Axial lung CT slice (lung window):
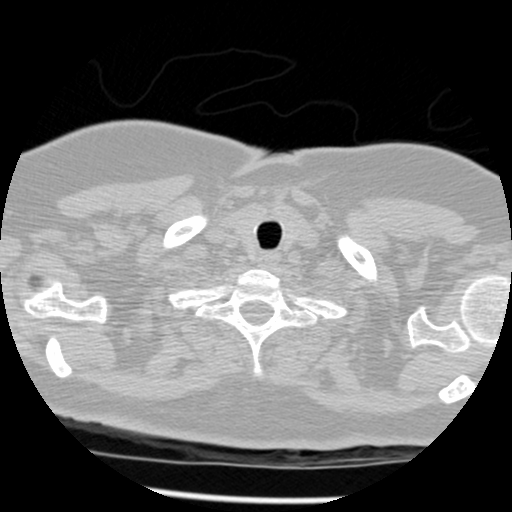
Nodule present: no